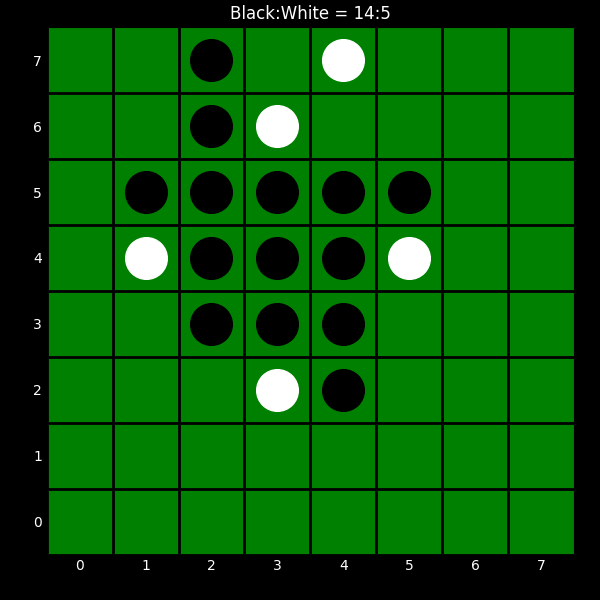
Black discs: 14
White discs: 5